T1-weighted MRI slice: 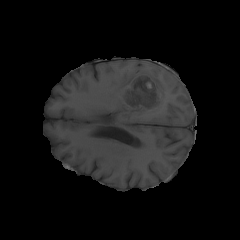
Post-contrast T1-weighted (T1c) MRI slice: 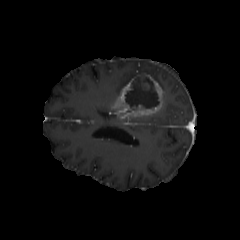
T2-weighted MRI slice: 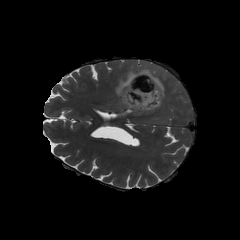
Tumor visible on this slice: yes